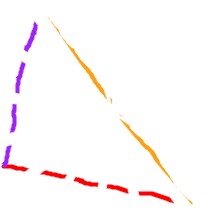
Shape: triangle